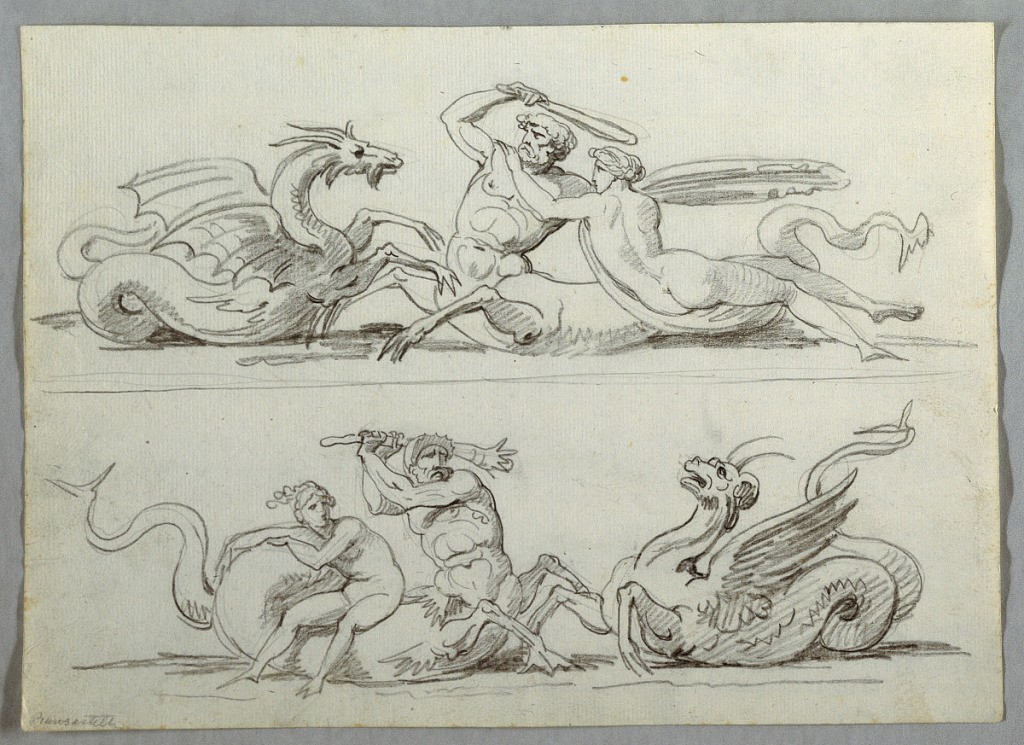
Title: Triton Combats Sea Monster
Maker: Felice Giani, Italian, 1758–1823
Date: ca. 1805
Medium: Black chalk on off white laid paper
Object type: Drawing
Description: Centaur shown swinging club with right hand. Woman sits upon centaur's back, shaped like fish.  Above at left, monster with head of goat.